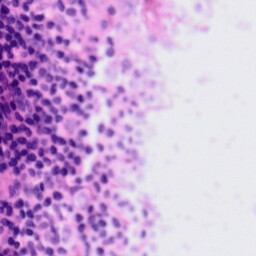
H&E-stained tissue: Tonsil